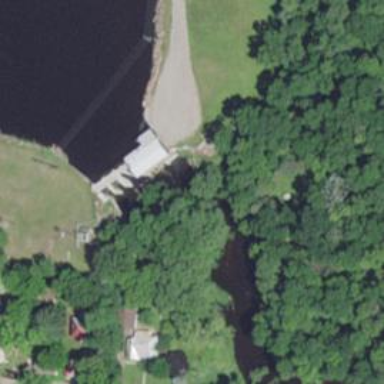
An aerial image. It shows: Dam across waterway.